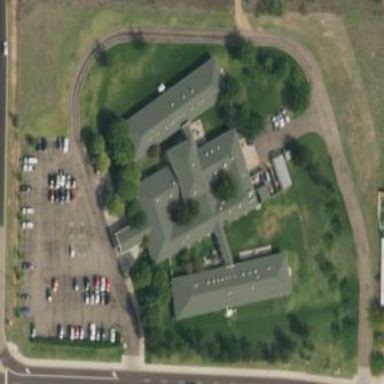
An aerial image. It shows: Hospital providing healthcare services.